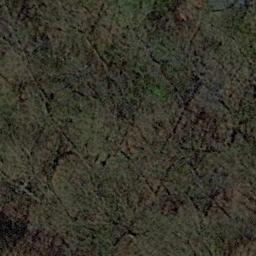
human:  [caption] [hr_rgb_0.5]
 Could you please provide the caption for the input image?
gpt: There are several bare lands in this forest .

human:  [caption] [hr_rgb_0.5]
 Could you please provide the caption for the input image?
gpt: The forest is on the bare land .

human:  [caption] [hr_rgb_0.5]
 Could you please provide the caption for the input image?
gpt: The forest has some sparse green trees and the forest soil is deep yellow .

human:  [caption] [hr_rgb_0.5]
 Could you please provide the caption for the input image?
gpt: Many withered trees are in a forest .

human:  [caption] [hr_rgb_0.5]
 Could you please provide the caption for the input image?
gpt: A sparse forest with some withered trees .